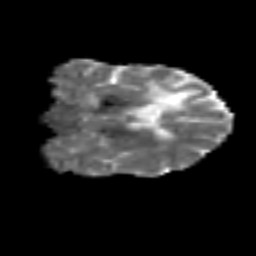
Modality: MD
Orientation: coronal
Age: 46
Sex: male
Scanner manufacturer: siemens
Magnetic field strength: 3 T
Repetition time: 6.1 s
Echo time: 0.101 s